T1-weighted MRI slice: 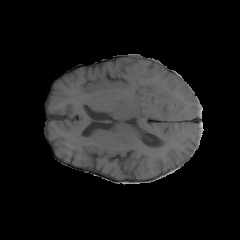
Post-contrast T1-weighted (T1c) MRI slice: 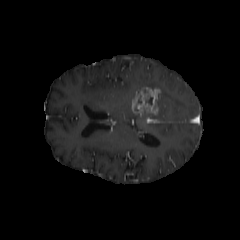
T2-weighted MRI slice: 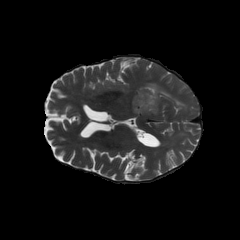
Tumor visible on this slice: yes